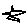
Label: star